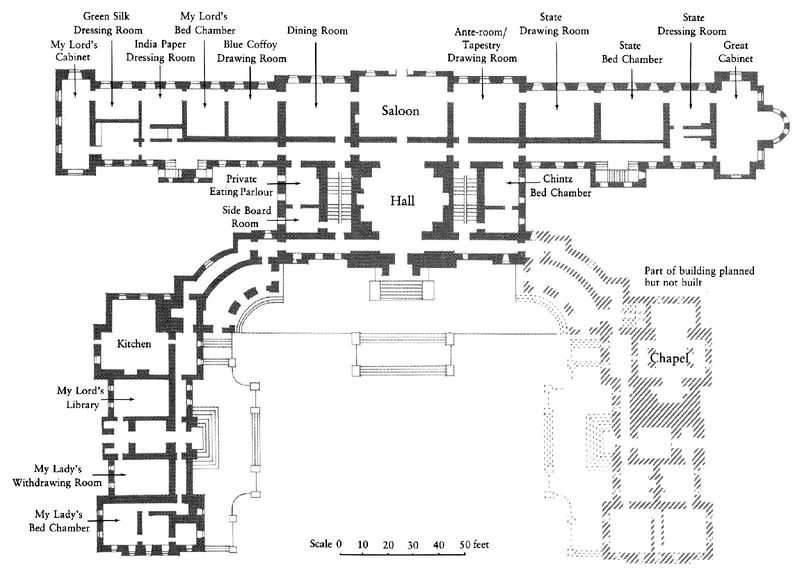
Titel: Castle Howard, North Yorkshire
Künstler: John Vanbrugh
Standort: Malton (EU - GB - Yorkshire)
Schlagwörter: flügel, skizze, zeichnung, zimmer, gebäude, schloss, architektur, england, renaissance, hall, salon, schlafzimmer, halle, palast, räume, karte, feet, plan, herrenhaus, bibliothek, room, englisch, grundriss, maßstab, aufteilung, paln, scale, map, unvollständig, raumplan, lord, ankleidezimmer, saloon, schlossplan, bibliothel, eingangstreppe, library, enghlisch, my lord's cabinet, green silk dressing room, india paper dressing room, my lord's bed chamber